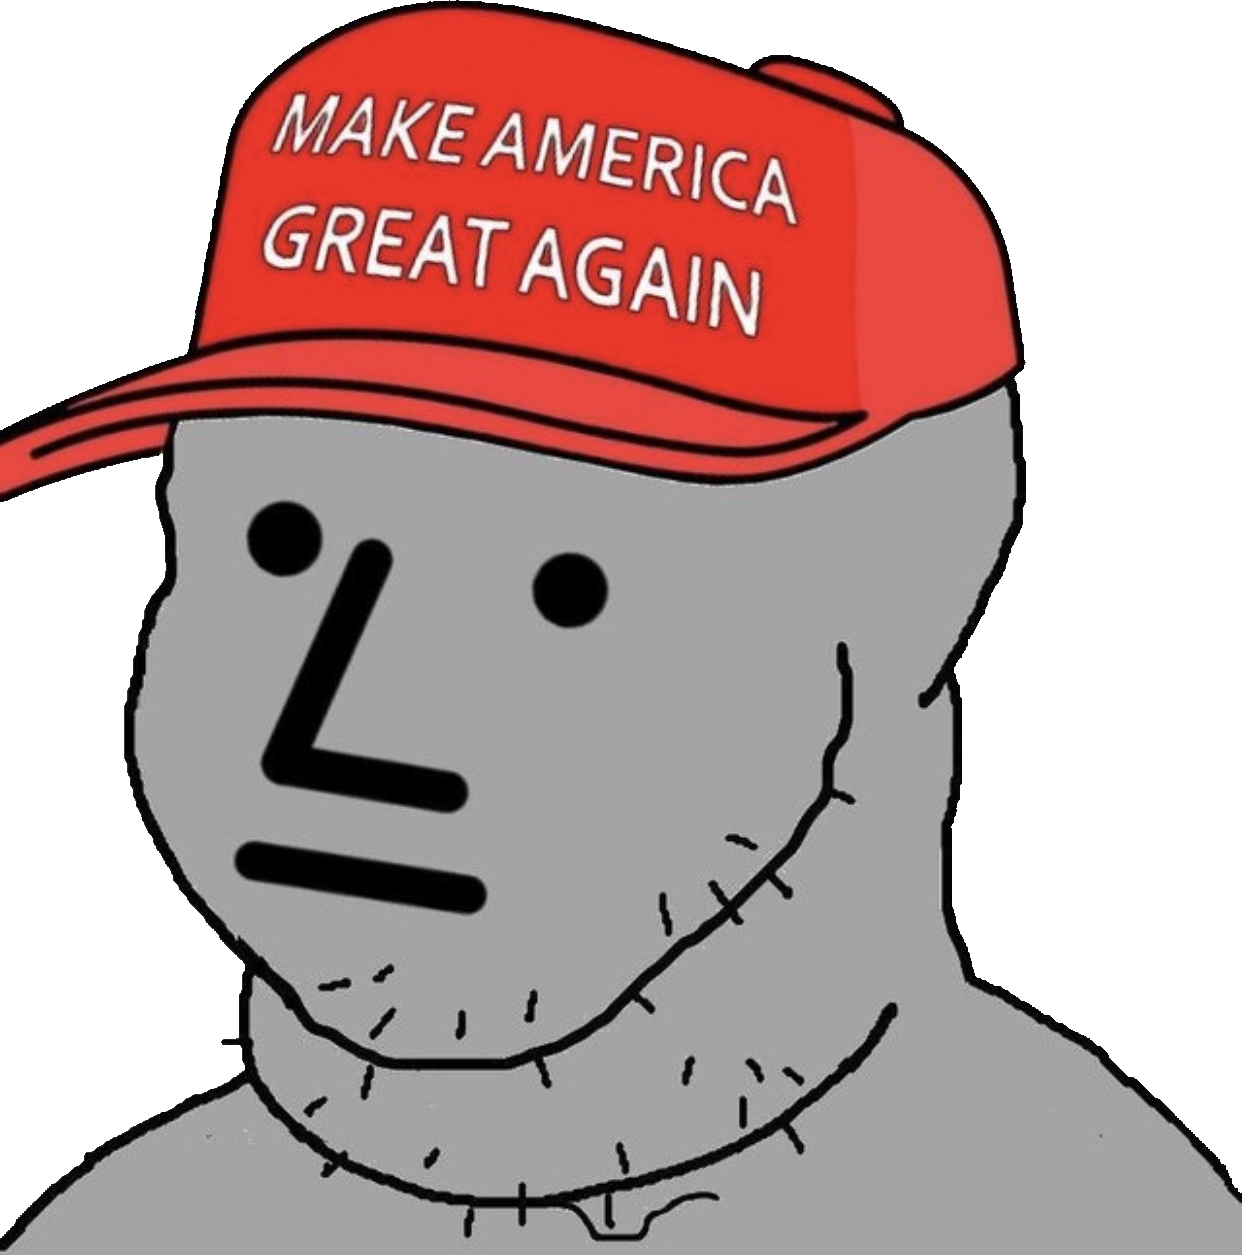
Label: 5_NPC